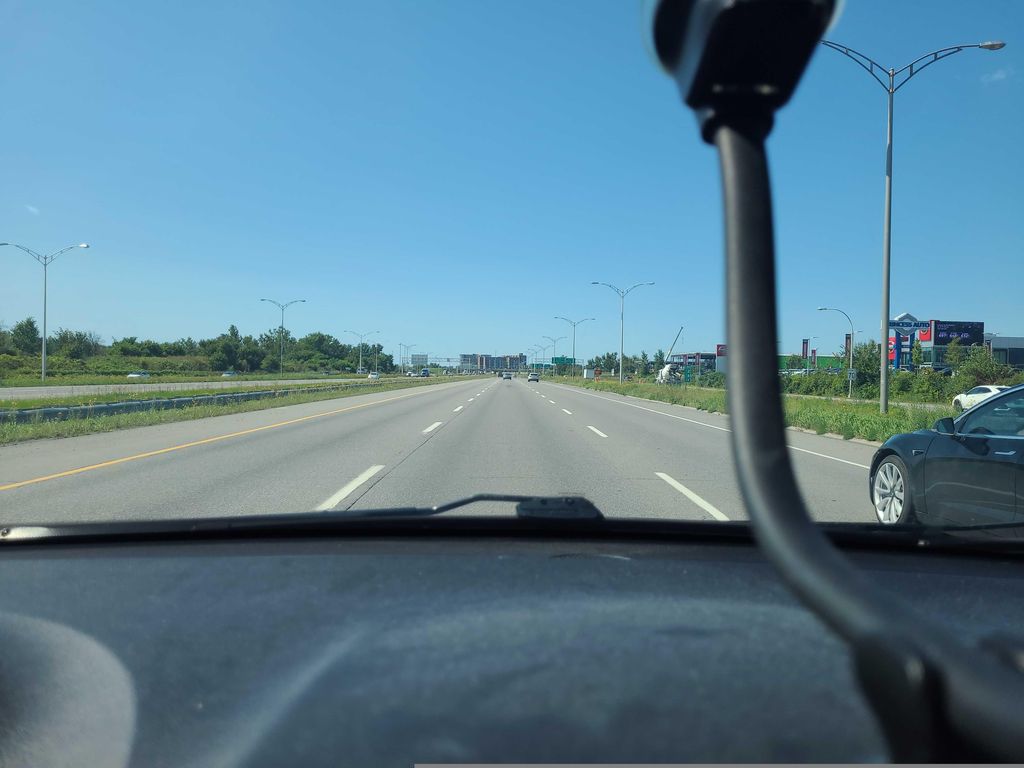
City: montreal